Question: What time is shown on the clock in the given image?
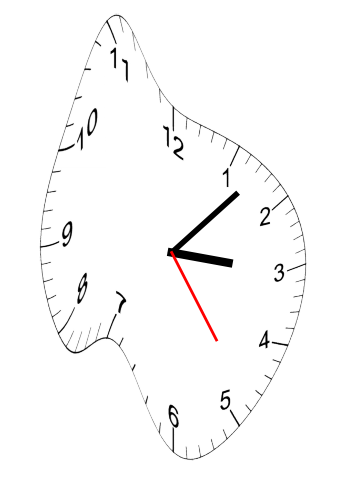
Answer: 03:07:24